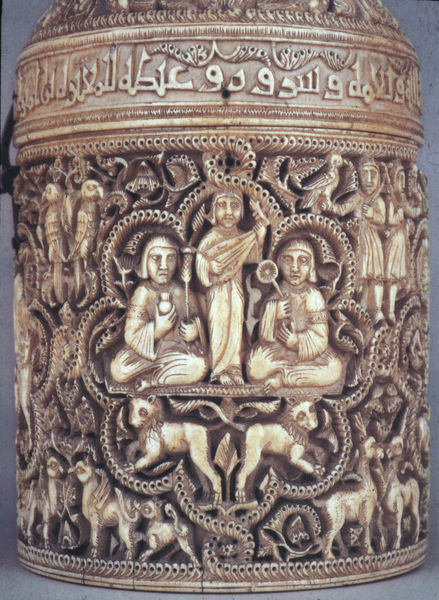
Titel: Büchse aus al-Mughira
Standort: Paris
Institution: Louvre
Schlagwörter: adler, blau, falke, gruppe, mann, vogel, weiß, menschen, sitzen, ausschnitt, braun, frau, grau, hintergrund, holz, männer, schmuck, schwarz, hund, obst, tier, tiere, beige, leute, muster, mensch, silber, instrument, vögel, figur, gewand, paar, personen, musik, musiker, borte, rund, krug, ranken, vase, relief, bein, schrift, ähre, figuren, detail, rauchen, symmetrie, musikinstrument, musizieren, ornamente, verzierung, metall, schriftzeichen, foto, fotografie, photographie, knochen, becher, deckel, gefäß, dose, orient, orientalisch, symmetrisch, herrscher, zitrusfrucht, schnitzerei, photo, verziert, fries, arabisch, löwen, farbfoto, rosette, fabel, greif, löwe, heilige, laute, mandoline, bänder, schafe, solber, arabien, islam, behälter, gefass, geschnitzt, schnitzereien, schnitzwerk, humpen, trinkgefäss, symbole, elfenbein, paare, kamel, apfelsine, schrif, büchse, peronen, antilope, byzanz, montierung, mozarabisch, papageien, lowe, pyxis, lama, banjo, trias, rundlauf, apfelsinenscheibe, atelierfoto, balaleika, falken, fruscht, rundfries, sitzen+, goldfarbend, dosei, löfen, tringgefäs